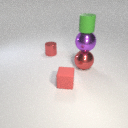
small red rubber cube to the right of small red metal cylinder